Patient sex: F
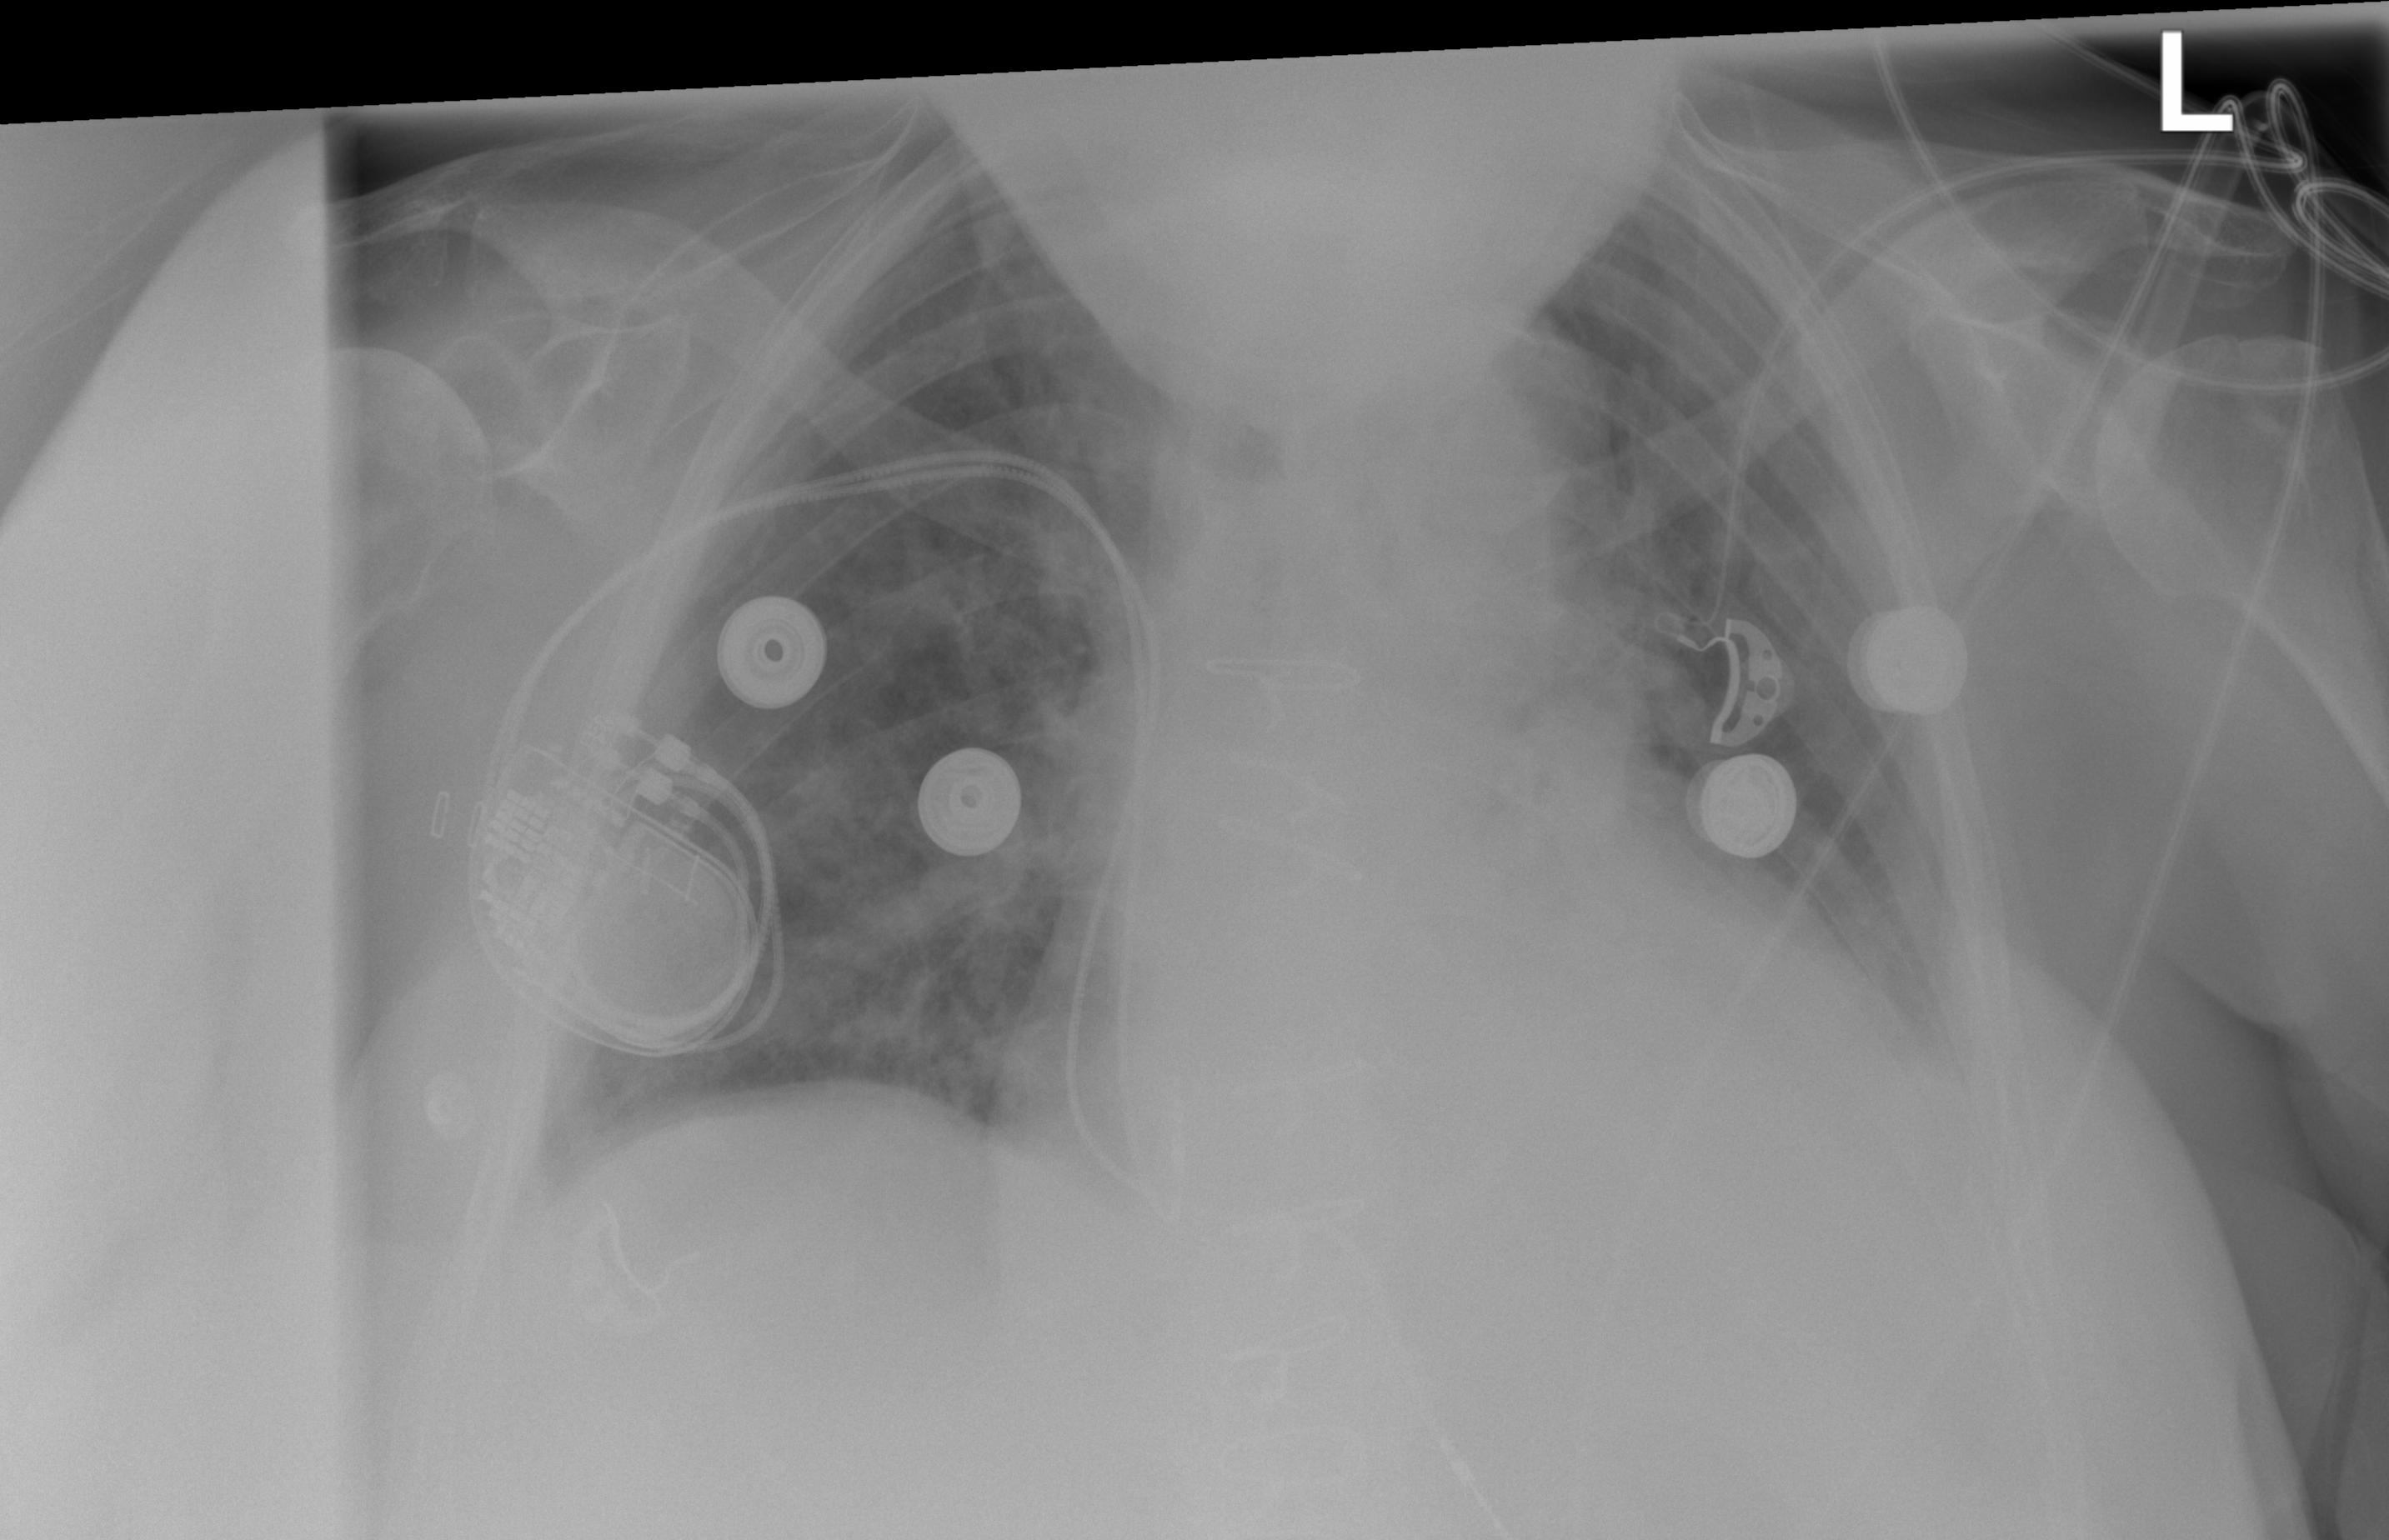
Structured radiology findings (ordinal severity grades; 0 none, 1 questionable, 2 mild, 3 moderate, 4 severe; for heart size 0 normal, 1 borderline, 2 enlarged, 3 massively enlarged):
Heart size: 2
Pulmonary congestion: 0
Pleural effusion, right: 0
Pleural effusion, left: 2
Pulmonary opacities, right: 0
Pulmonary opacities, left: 0
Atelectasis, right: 0
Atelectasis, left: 2